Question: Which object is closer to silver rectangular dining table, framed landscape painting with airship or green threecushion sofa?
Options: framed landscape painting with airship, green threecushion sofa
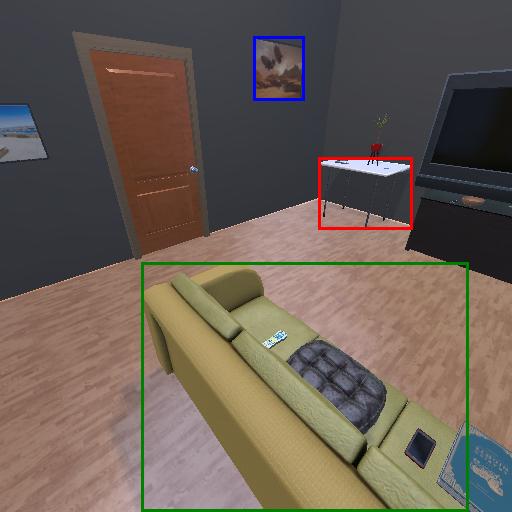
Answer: framed landscape painting with airship